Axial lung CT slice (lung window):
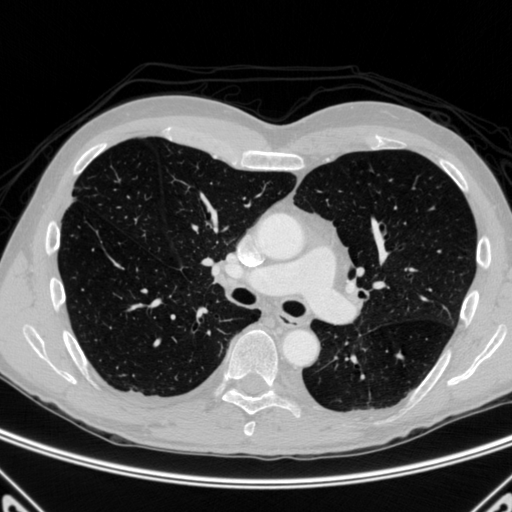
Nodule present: no